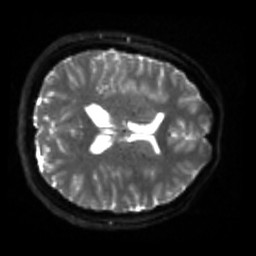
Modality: sbref
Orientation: axial
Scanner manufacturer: siemens
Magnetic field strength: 3 T
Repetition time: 4 s
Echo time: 0.0594 s